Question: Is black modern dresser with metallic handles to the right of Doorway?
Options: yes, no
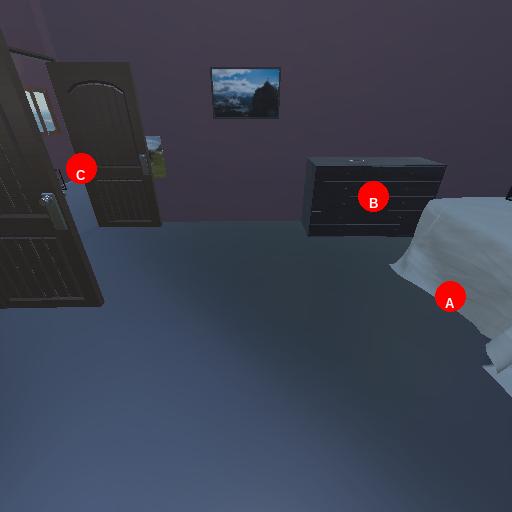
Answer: yes